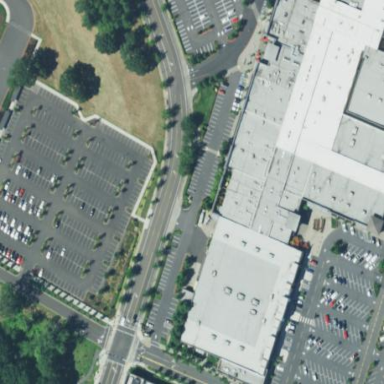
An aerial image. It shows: Retail building in mall.